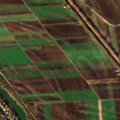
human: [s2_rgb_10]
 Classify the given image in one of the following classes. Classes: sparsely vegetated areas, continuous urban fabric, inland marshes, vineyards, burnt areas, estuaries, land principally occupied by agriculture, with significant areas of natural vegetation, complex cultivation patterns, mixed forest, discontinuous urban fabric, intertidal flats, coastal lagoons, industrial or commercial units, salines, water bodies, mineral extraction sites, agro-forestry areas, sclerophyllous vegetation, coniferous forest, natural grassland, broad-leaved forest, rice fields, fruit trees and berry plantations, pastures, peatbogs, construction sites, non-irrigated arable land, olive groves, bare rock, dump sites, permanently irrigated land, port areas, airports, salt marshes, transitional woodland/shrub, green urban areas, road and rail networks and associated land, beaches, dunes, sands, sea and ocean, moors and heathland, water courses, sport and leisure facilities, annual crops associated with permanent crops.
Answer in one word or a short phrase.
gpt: non-irrigated arable land, broad-leaved forest, transitional woodland/shrub, inland marshes, water courses